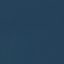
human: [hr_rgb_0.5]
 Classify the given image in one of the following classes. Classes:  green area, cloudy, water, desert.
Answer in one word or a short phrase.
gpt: water